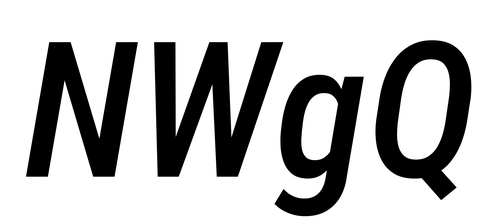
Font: Roboto-Italic_Condensed_Medium_Italic